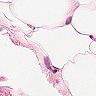
Metastatic tissue present: no